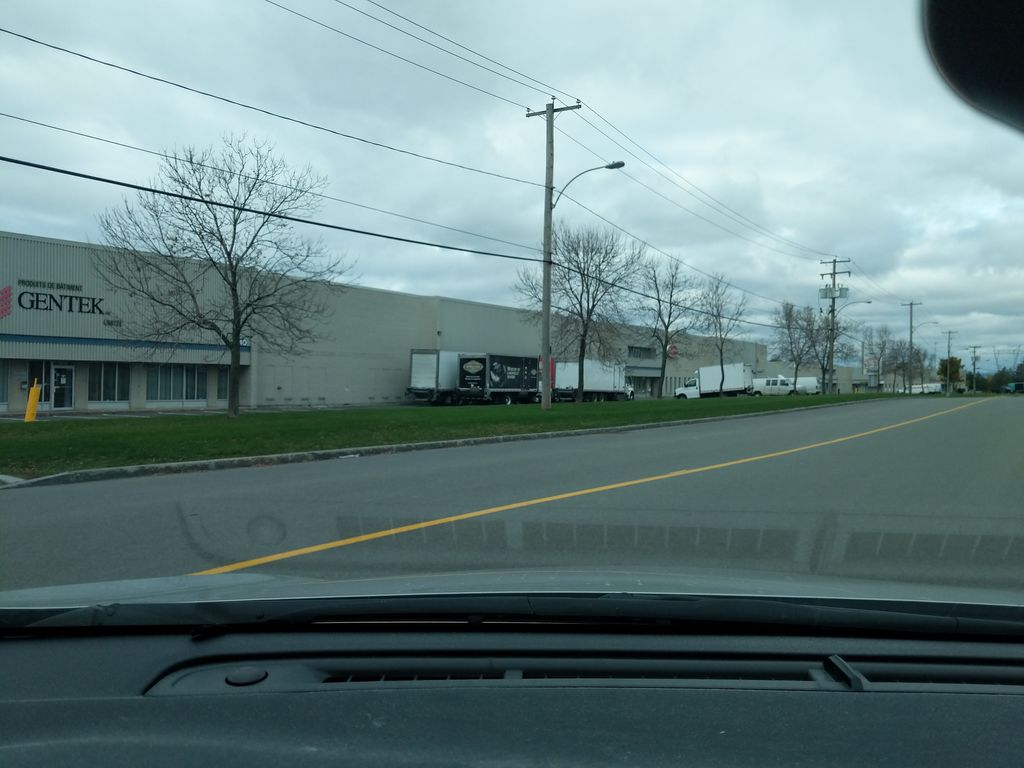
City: quebec_city